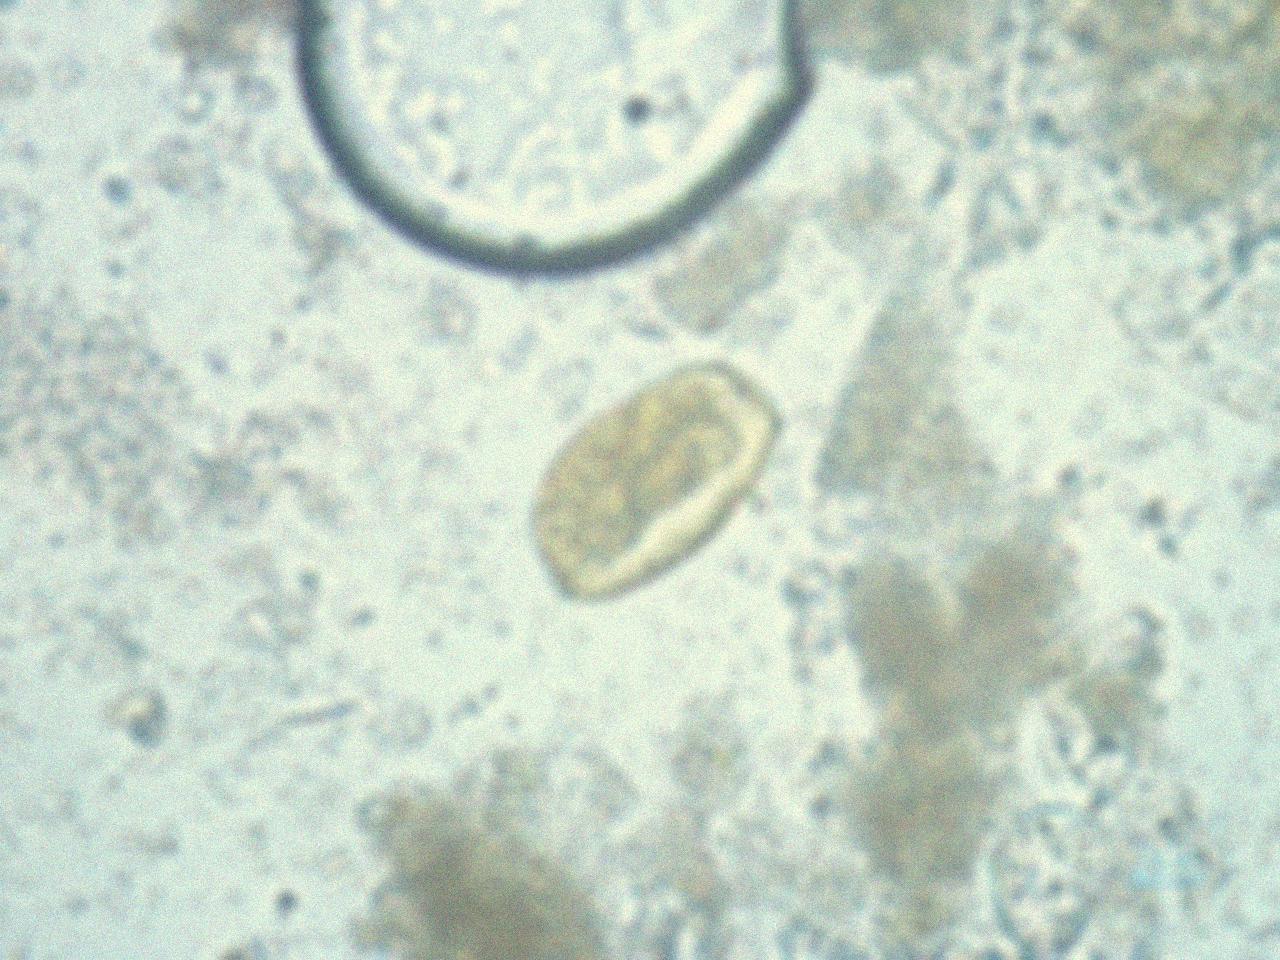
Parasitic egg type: Paragonimus spp